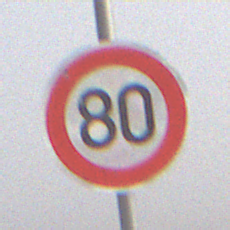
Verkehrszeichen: Geschwindigkeit80
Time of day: MorningAfternoon
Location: Outdoor (Nature)
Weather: PartlyCloudy
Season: NotSpecified
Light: Natural